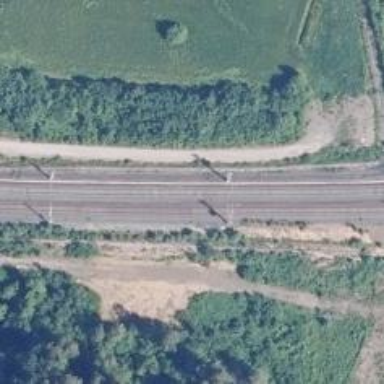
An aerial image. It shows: Continuous rail railway with electrified contact line.